Aerial crown-view tile of a tropical tree (Barro Colorado Island, Panama), acquired 20250915:
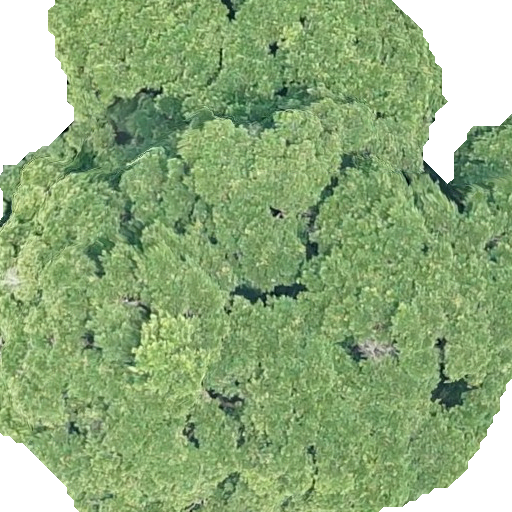
Species: Terminalia amazonia
GBIF accepted scientific name: Terminalia amazonica
Crown area: 388.144 m²